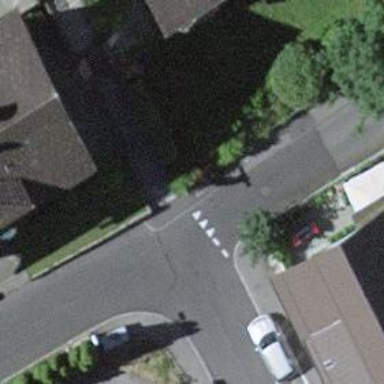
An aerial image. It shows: Kerb barrier.